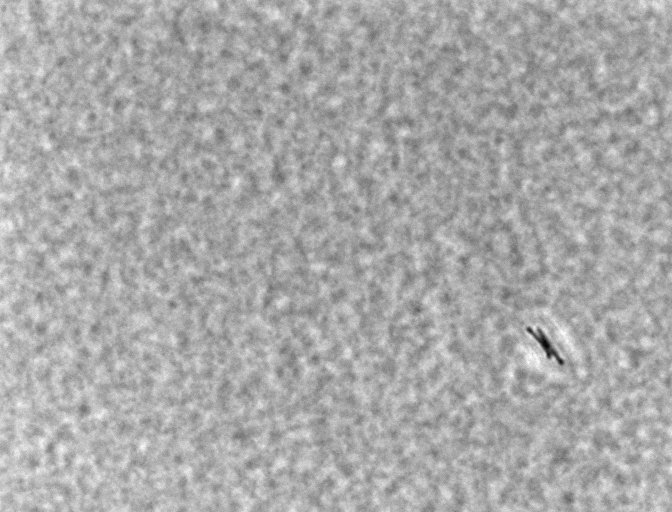
Bacillus coagulans